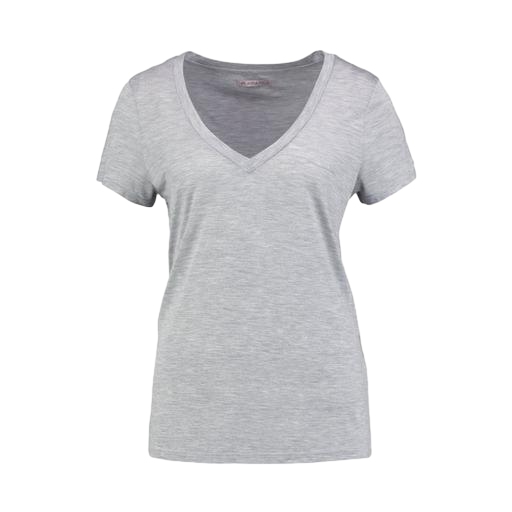
v-neck t-shirt, gray t-shirt woman, slub v-neck tee, white background